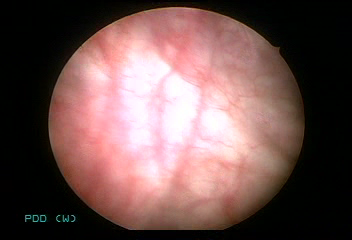
Modality: WLC
Class: Normal mucosa
Bladder cancer association: No